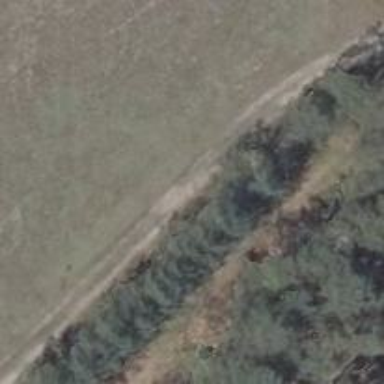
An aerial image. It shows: Dirt track used for forestry vehicles.